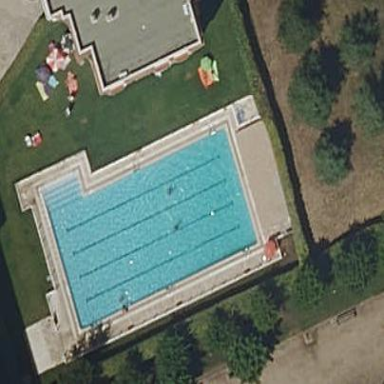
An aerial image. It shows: Swimming pool located in leisure land.